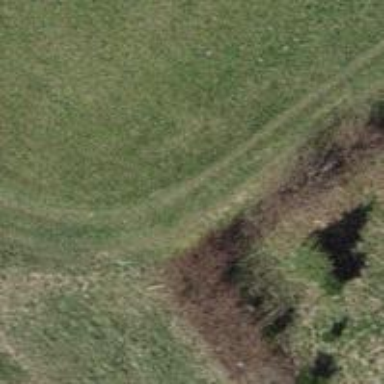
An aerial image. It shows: Grass track road with grade 5 tracktype.